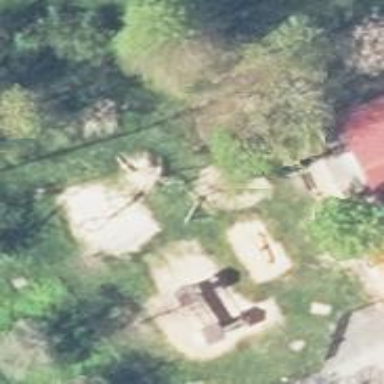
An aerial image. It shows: Playground area for leisure land.